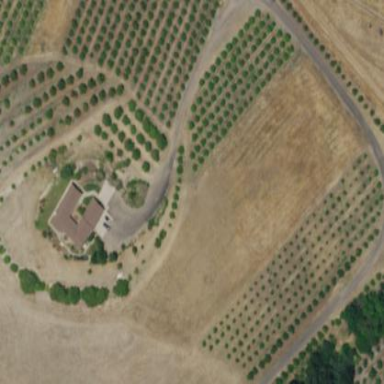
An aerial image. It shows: Orchard.